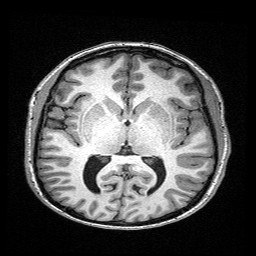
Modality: T1w
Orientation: coronal
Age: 26
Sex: female
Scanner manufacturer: siemens
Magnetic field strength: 3 T
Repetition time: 2.4 s
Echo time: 0.03 s